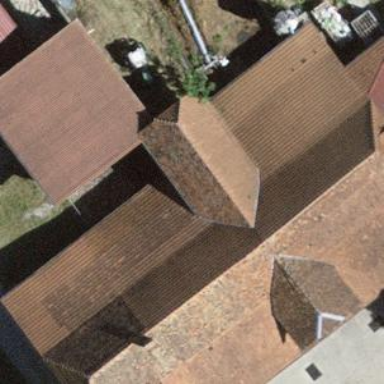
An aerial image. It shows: Farm building.